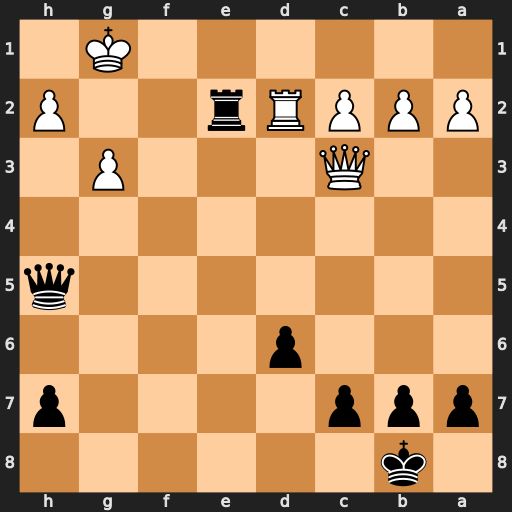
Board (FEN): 1k6/ppp4p/3p4/7q/8/2Q3P1/PPPRr2P/6K1
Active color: b
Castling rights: -
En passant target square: -
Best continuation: Qxh2+ Kf1 Qg2#